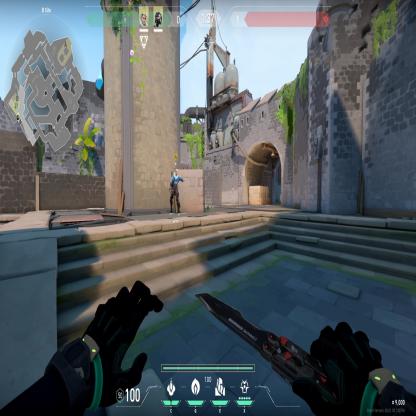
Label: teammate